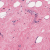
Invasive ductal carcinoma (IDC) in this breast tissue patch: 0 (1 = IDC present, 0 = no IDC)